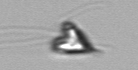
Label: Pyramimonas_longicauda